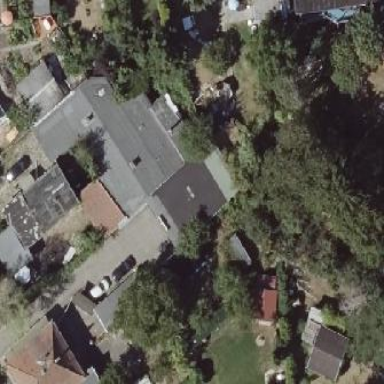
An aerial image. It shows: Car repair shop located in building.